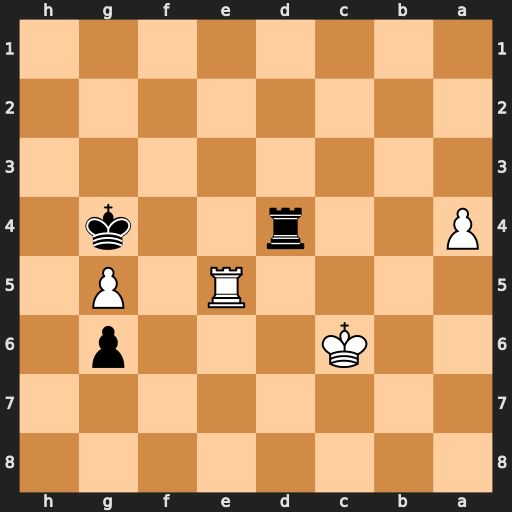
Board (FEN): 8/8/2K3p1/4R1P1/P2r2k1/8/8/8
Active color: b
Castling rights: -
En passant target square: -
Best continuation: Rxa4 Kd6 Kf4 Rd5 Re4